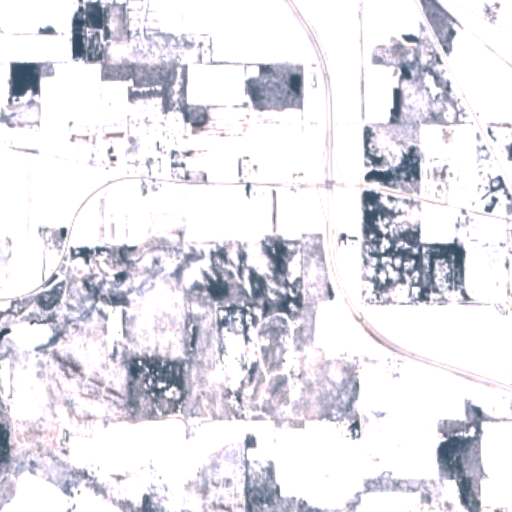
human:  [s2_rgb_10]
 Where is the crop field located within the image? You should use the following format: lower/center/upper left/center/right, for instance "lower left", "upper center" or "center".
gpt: The crop field is located in the center right of the image.
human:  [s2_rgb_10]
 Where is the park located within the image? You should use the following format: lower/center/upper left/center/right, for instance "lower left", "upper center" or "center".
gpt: The park is located in the center right of the image.
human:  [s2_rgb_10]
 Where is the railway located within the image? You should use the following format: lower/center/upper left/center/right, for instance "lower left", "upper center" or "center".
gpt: The railway is located in the upper right of the image.
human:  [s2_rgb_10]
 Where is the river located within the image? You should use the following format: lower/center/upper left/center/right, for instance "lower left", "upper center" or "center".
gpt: The river is located in the right of the image.
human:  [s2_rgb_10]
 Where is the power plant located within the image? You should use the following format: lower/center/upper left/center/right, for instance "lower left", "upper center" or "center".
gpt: There is no power plant in the image.